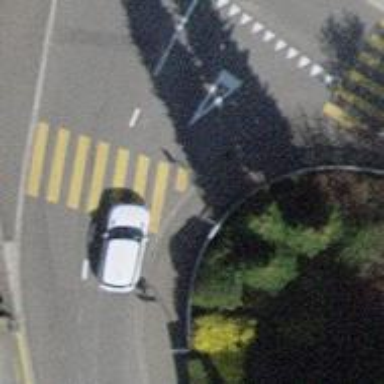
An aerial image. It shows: Zebra crossing on the road.